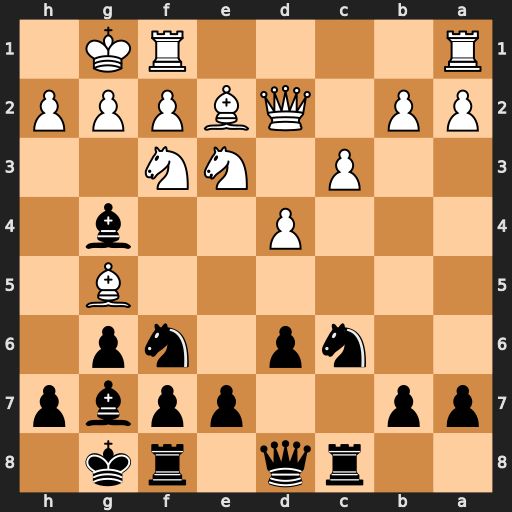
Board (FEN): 2rq1rk1/pp2ppbp/2np1np1/6B1/3P2b1/2P1NN2/PP1QBPPP/R4RK1
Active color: b
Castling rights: -
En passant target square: -
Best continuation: Ne4 Nxg4 Nxd2